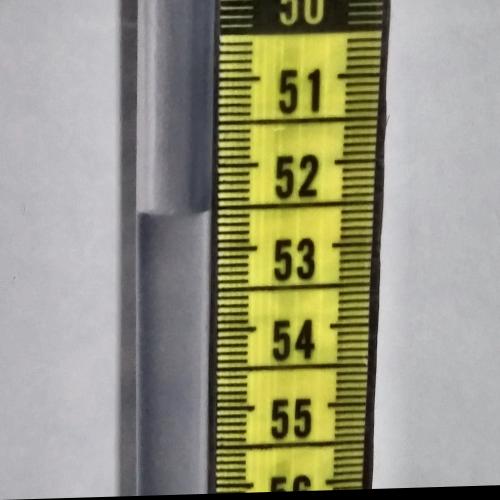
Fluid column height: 52.5 cm